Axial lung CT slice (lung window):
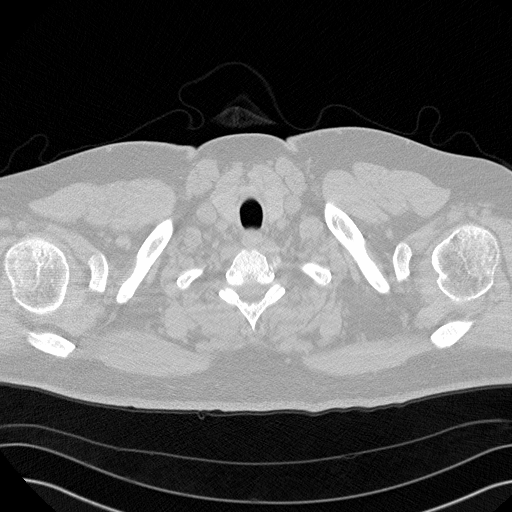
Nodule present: no